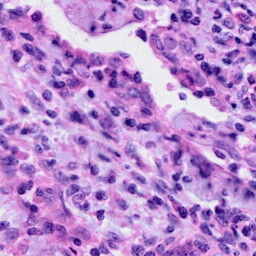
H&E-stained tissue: Cervix